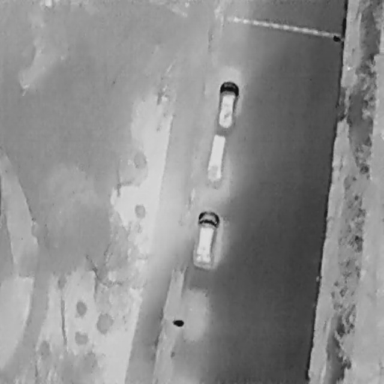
There are three Cars in the infrared image.